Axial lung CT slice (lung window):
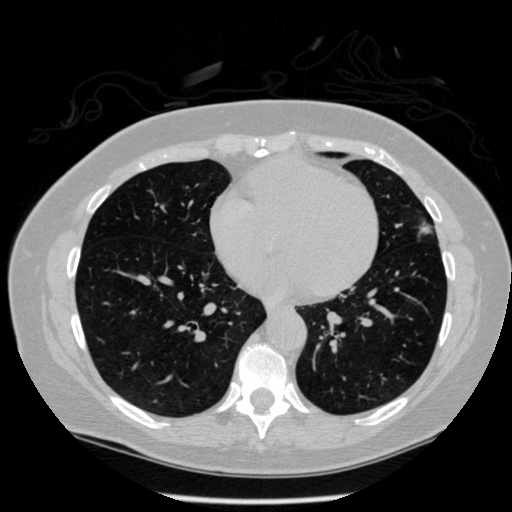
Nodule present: no